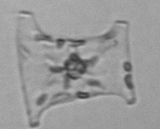
Label: Eucampia